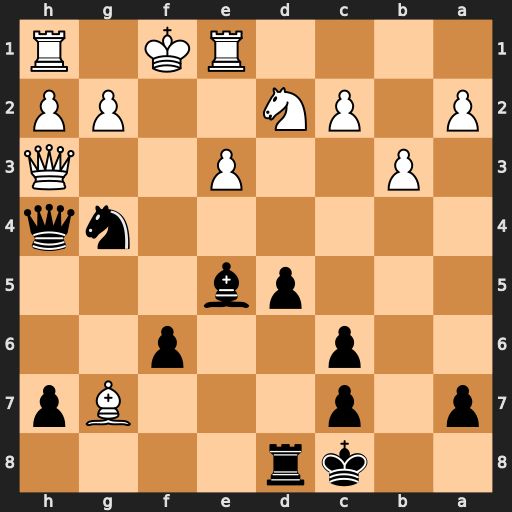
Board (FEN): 2kr4/p1p3Bp/2p2p2/3pb3/6nq/1P2P2Q/P1PN2PP/4RK1R
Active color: b
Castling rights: -
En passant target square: -
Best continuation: Qf2#